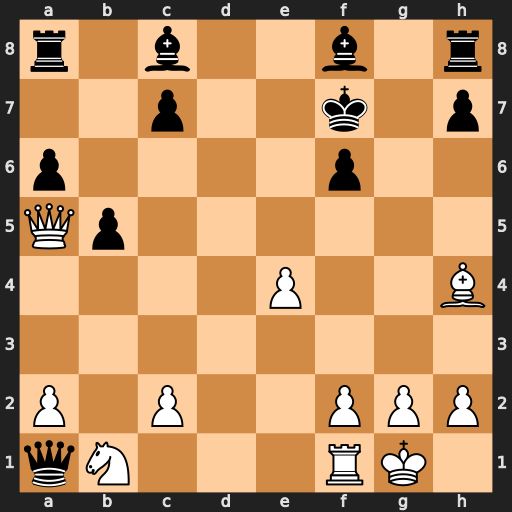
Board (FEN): r1b2b1r/2p2k1p/p4p2/Qp6/4P2B/8/P1P2PPP/qN3RK1
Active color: w
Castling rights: -
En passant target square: -
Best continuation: Nc3 Qb2 Qxc7+